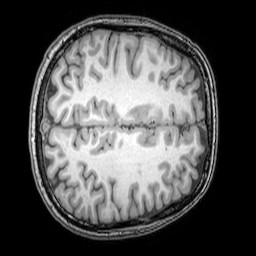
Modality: T1w
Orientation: axial
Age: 23
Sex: female
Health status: healthy
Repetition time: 0.081 s
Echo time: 0.037 s